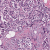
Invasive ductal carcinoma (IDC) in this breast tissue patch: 1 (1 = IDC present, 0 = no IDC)